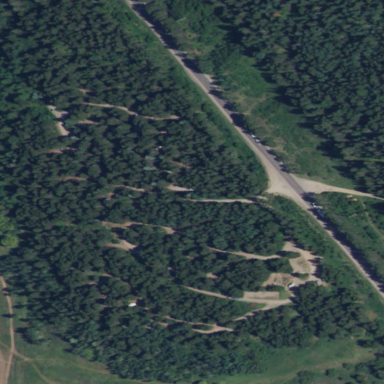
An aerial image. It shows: Campsite for tourism.